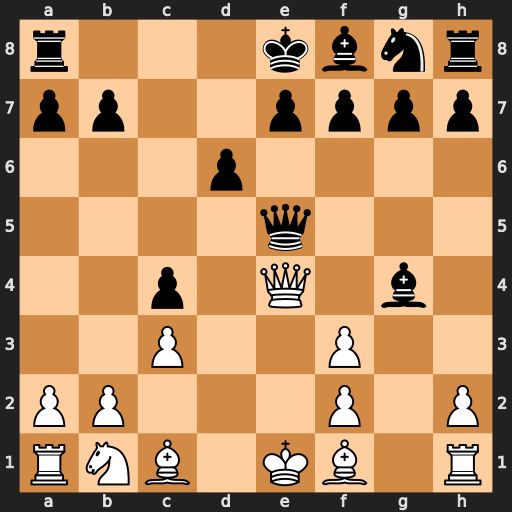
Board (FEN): r3kbnr/pp2pppp/3p4/4q3/2p1Q1b1/2P2P2/PP3P1P/RNB1KB1R
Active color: w
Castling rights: KQkq
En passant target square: -
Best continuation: Qxe5 dxe5 fxg4